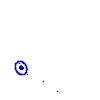
Particle: electron